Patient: sex M, age 60
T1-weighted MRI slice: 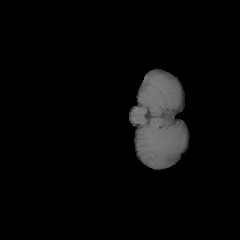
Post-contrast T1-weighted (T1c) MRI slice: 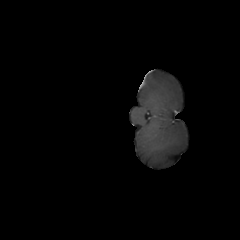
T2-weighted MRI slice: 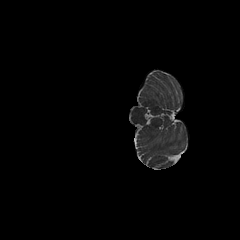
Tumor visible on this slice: no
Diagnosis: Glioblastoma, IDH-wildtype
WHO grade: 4